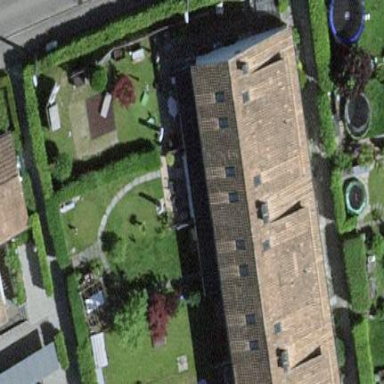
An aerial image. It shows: Terrace building.